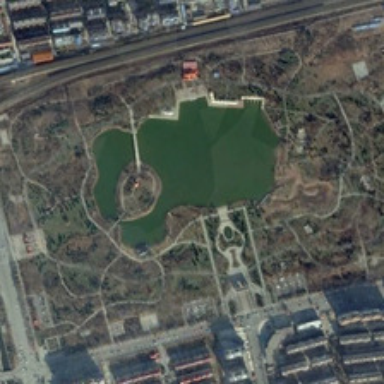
There are buildings, roads, trees and grassland .